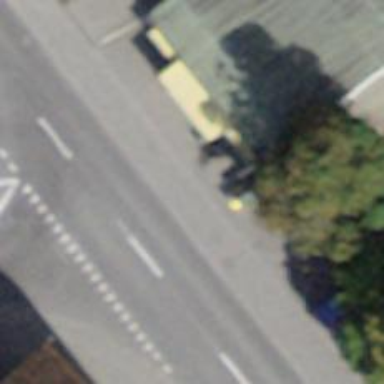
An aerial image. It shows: Post box is visible.